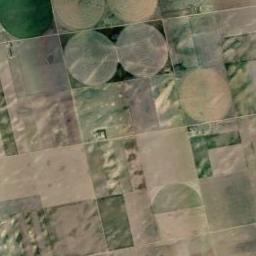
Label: circular_farmland